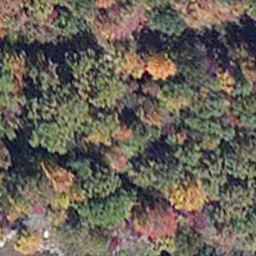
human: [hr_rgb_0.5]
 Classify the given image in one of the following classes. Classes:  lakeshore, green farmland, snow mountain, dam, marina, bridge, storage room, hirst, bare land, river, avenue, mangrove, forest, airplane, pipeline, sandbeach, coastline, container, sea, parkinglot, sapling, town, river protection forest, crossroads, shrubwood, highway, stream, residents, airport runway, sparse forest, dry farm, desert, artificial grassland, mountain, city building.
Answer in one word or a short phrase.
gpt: mangrove